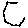
Label: hexagon